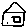
Label: house